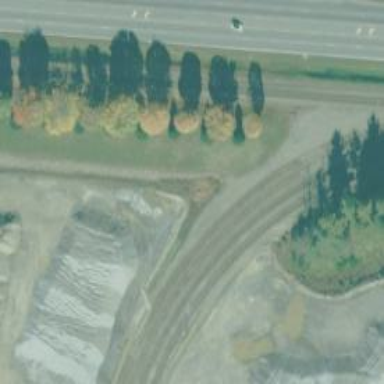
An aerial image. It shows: Rail spur service used for transporting aggregate.